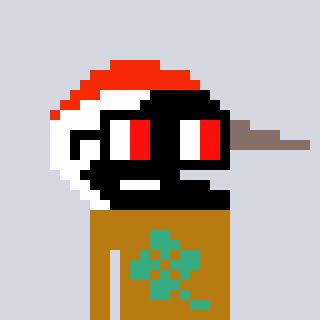
a pixel art character with square glasses with black frames and red eyes, a crane-shaped head and a gold-colored body on a cool background